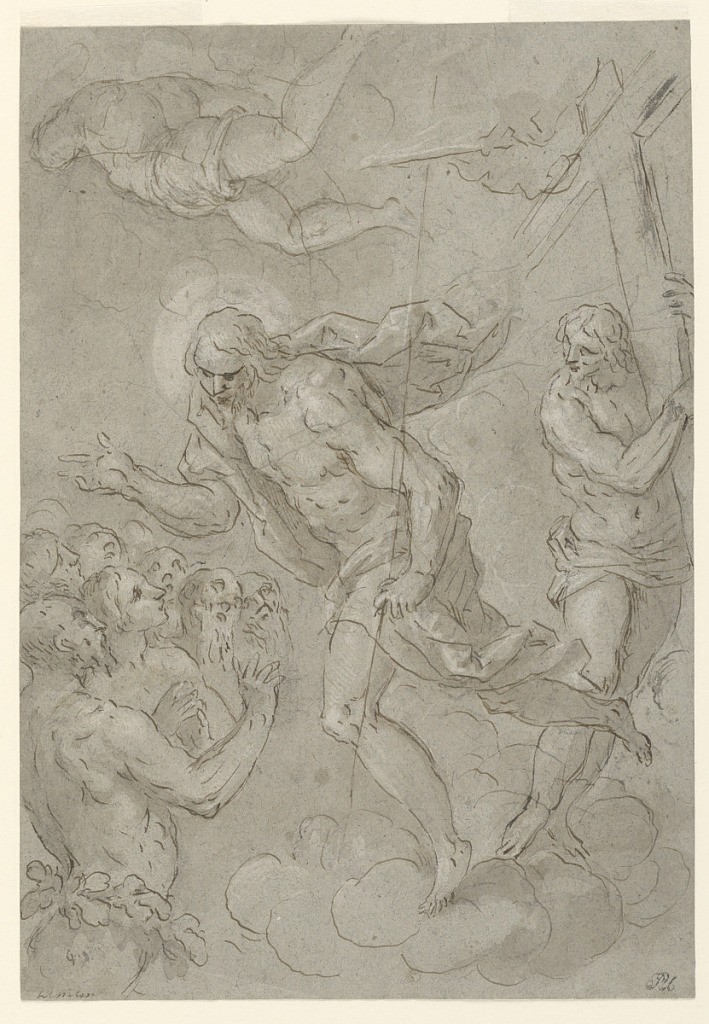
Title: Christ in Limbo
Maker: Jacopo Palma, il giovane, Italian, 1548 – 1628
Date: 1625-1628
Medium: Pen and ink, bistre wash and white heightening on grey laid paper
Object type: Drawing
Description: Christ, on a cloud bank, runs towards a group of figures, lower left. Another figure holds the cross, right and a figure floats above.